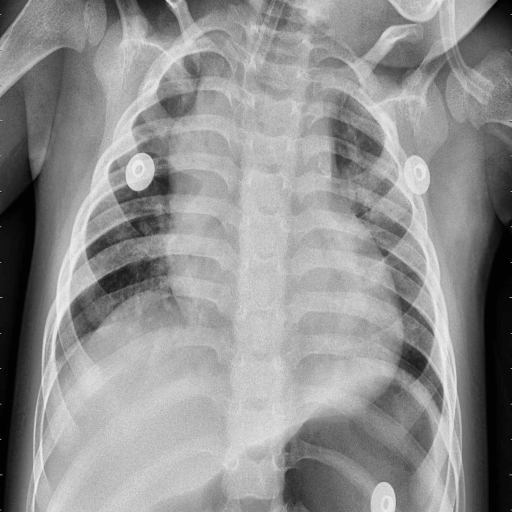
Finding: PNEUMONIA